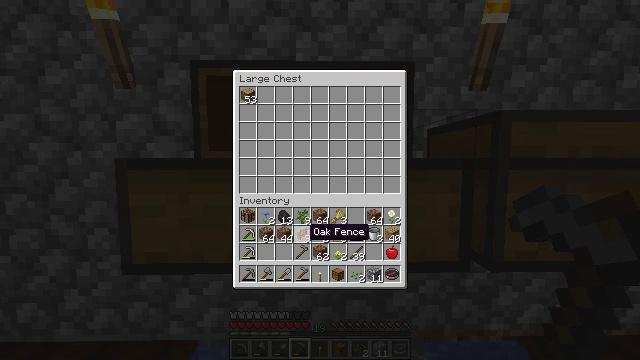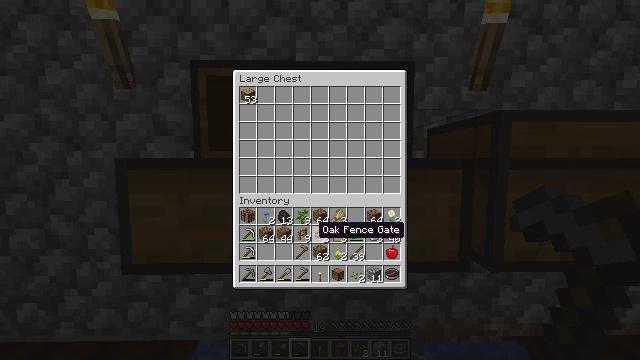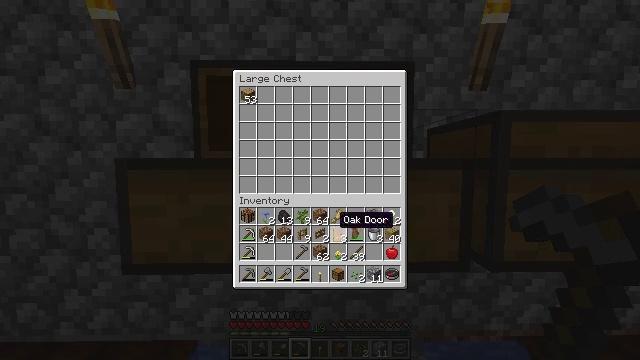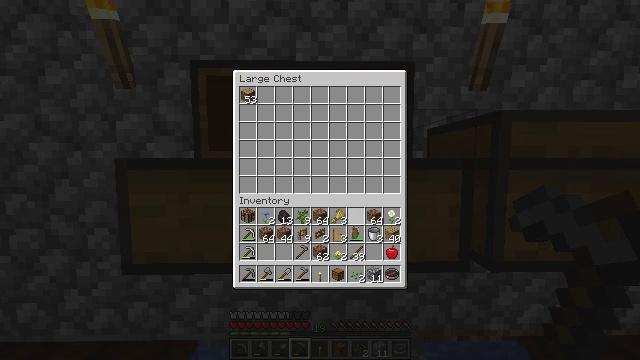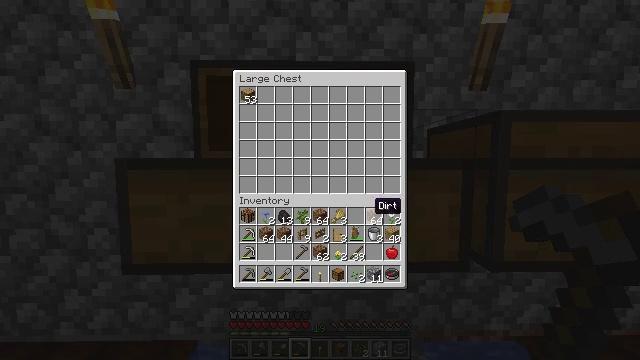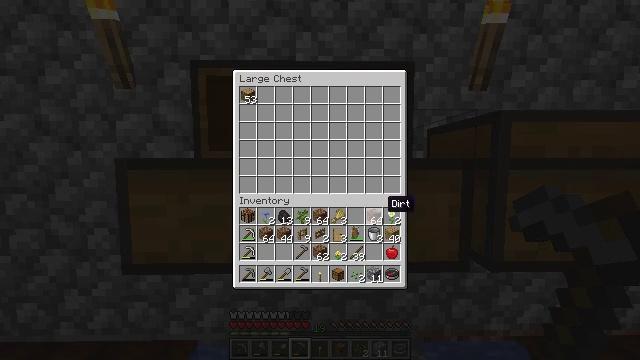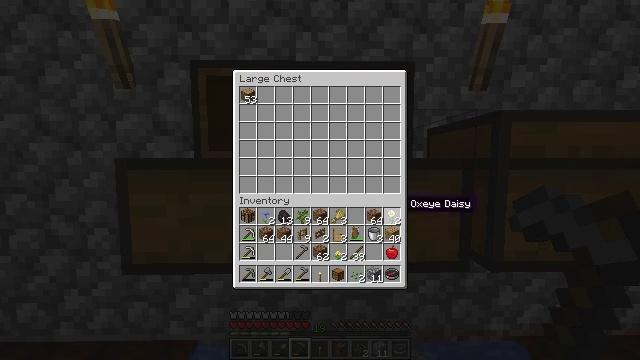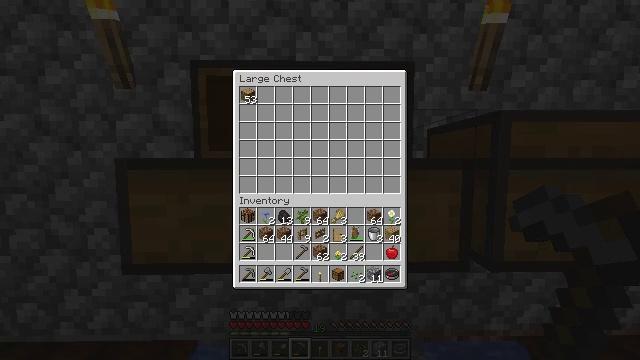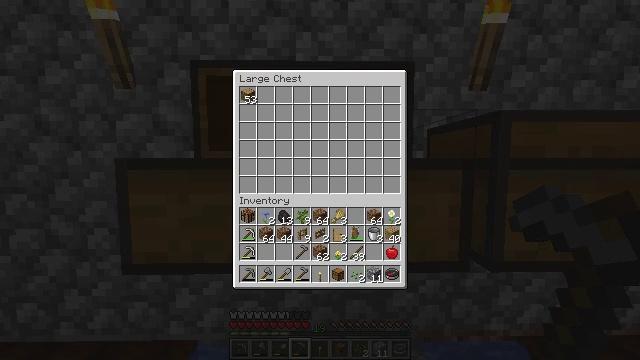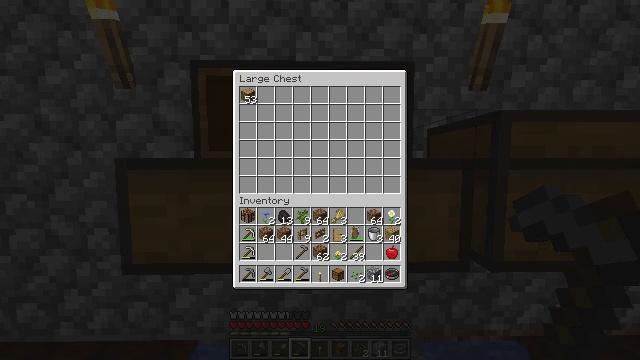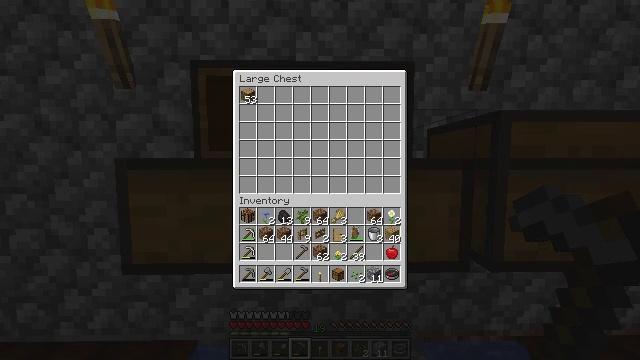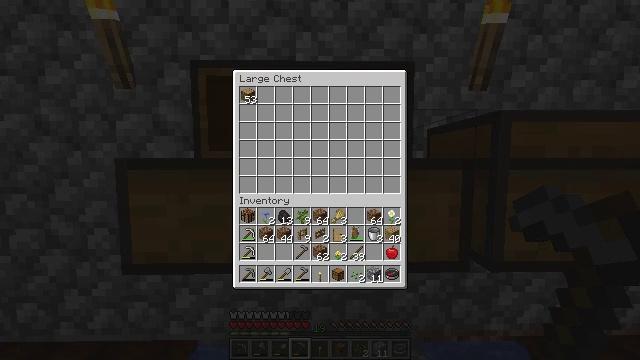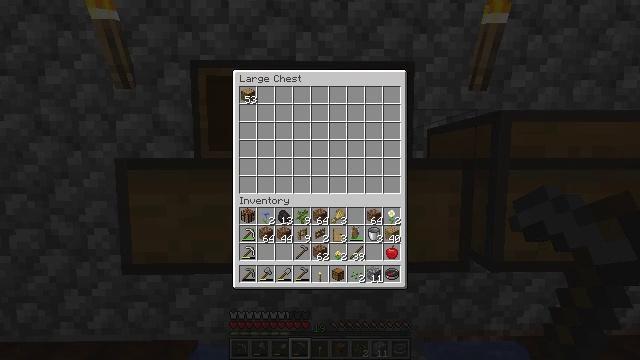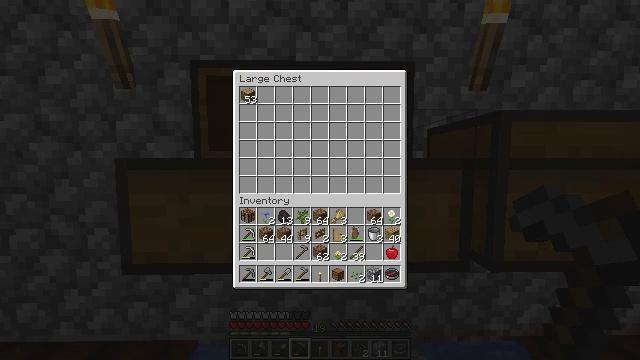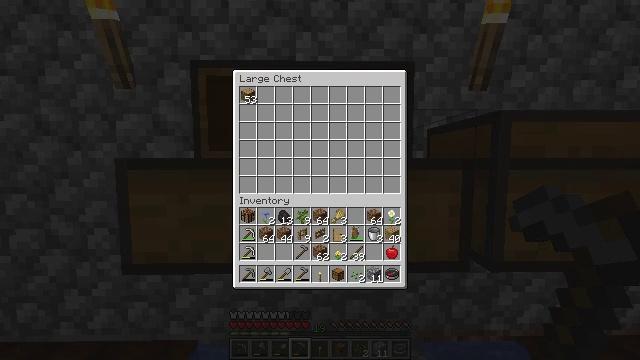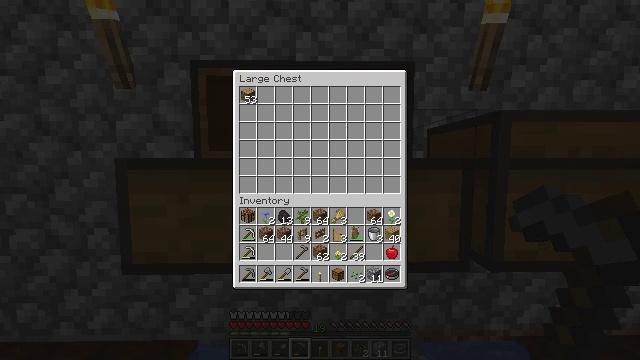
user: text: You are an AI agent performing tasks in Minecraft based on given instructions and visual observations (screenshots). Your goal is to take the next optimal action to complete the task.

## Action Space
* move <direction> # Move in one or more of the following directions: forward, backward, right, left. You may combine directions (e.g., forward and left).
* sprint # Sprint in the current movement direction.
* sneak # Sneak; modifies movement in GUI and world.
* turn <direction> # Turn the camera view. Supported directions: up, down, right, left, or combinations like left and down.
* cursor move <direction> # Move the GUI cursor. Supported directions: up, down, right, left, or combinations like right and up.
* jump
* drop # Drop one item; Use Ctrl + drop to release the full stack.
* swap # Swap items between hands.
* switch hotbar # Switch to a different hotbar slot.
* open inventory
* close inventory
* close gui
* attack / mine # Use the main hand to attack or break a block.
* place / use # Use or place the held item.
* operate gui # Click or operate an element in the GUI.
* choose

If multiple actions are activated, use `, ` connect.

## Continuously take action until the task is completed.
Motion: motion action
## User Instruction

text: Harvest the oxeye daisy.
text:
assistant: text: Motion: cursor move right
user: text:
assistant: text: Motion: cursor move right and up
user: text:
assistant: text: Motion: cursor move right and up
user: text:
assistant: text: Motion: cursor move right
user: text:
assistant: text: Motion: cursor move right
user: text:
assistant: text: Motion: cursor move right
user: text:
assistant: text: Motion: cursor move right
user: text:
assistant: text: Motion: cursor move right
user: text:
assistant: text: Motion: no_op
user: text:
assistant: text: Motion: no_op
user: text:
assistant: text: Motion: no_op
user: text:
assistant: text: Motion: no_op
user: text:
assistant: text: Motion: no_op
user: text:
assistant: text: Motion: no_op
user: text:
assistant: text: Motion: no_op
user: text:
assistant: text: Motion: no_op
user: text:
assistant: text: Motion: no_op
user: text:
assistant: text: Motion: no_op
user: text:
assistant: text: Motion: no_op
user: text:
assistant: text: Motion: no_op
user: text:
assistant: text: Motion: cursor move up
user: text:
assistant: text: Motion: cursor move up
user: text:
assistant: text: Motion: cursor move up
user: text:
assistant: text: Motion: no_op
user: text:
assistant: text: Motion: cursor move up
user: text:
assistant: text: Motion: no_op
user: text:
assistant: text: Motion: no_op
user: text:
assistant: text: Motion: no_op
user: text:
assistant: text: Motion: no_op
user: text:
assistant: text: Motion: no_op